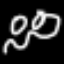
Label: squiggle